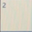
Piece: xx